Question: Really trivial table view:
'''
- (NSInteger)tableView:(UITableView *)tableView numberOfRowsInSection:(NSInteger)section {
return 2;
}
- (float)tableView:(UITableView *)tableView heightForRowAtIndexPath:(NSIndexPath *)indexPath{
return 44;
}
- (UITableViewCell *)tableView:(UITableView *)tableView cellForRowAtIndexPath:(NSIndexPath *)indexPath {
UITableViewCell *cell = [tableView dequeueReusableCellWithIdentifier:@"SettingsCell"];
UILabel *label = (UILabel *)[cell viewWithTag:1];
switch (indexPath.row) {
case 0:
{
label.text = @"One";
break;
}
case 1:
{
label.text = @"Two";
break;
}
default:
break;
}
return cell;
}
'''
didSelectRowAtIndexPath does not get called when I tap on a cell.
Also the cells overlap:

What could be going on here? I can scroll the table, but I can't select the cells. At one point this was working and I can't figure out what went haywire.
I'm using a Prototype cell, and Selection is set to "Single Selection" in the storyboard. All views have userInteractionEnabled = YES.
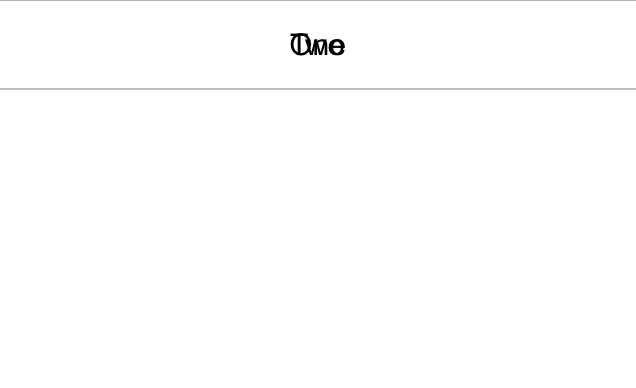
Answer: This is the solution:
'''
- (CGFloat)tableView:(UITableView *)tableView heightForRowAtIndexPath:(NSIndexPath *)indexPath{
return 44;
}
'''
Changed the return type from "float" to "CGFloat". Xcode 6.1 doesn't even flag this as a warning.